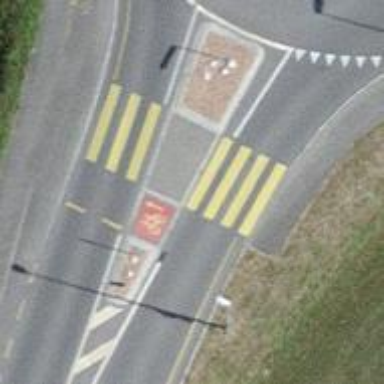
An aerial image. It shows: Uncontrolled zebra crossing with island. The crossing is marked with zebra stripes.